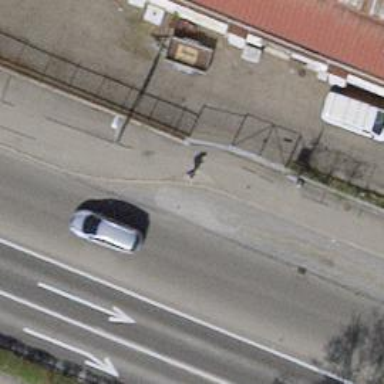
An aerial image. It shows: Bus stop with platform for public transport.